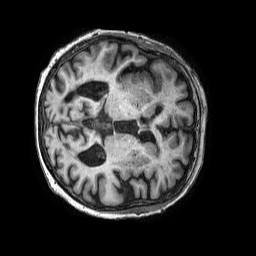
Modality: T1w
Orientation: axial
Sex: female
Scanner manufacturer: philips
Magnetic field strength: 3 T
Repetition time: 0.006944 s
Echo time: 0.00314 s